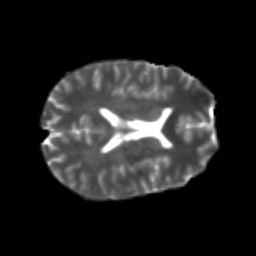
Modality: T2w
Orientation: axial
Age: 22
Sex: male
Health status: healthy
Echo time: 0.074 s